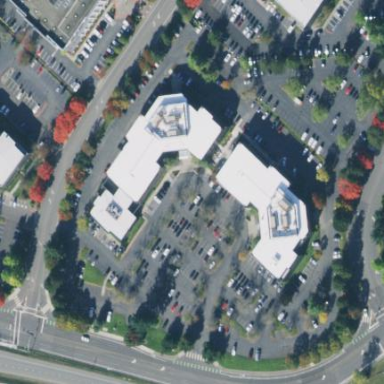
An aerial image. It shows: Commercial area.